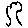
Label: tree